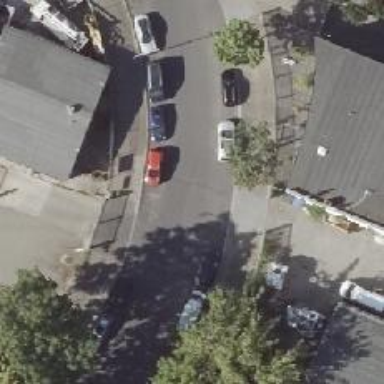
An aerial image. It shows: Residential road with asphalt surface and separate sidewalks. There are parallel on-street parking lanes on both sides.